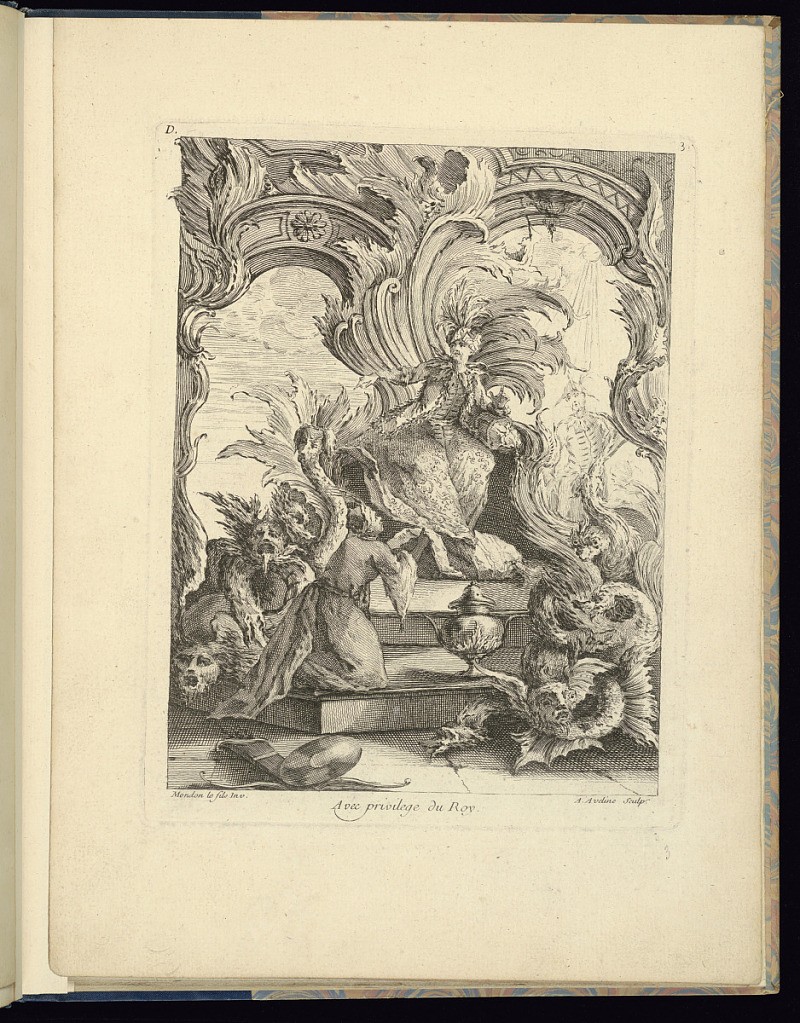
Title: Ornament Design with Figures
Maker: François-Thomas Mondon, French, 1709 – 1755
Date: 1736
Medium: Etching and engraving on laid paper
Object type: Print
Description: A chinoiserie (European decorative arts and architectural style inspired by fanciful ideas of China and East Asia) ornament print with a central male figure seated on a fantastical throne with steps in front, surrounded by rocaille ornament, figures and fantastical creatures. In the background, through two arches, the sun and clouds are visible. In the foreground, a lidded vase and a bow, quiver of arrows and shield. The motifs include c-scrolls, rosettes, scrolling leaves (rinceaux), feathers, and shells. The plate is numbered and signed.